Question: I have a query below, I want it to sort the data by 'id', but it doesn't sort at all.
'''
Select distinct ec.category,ec.id
from print ec
order by ec.id asc
'''
What could be the reason?
this is the output :

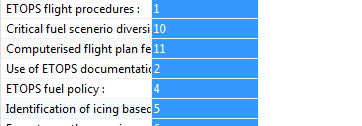
Answer: Looking at your data, the column data type is a 'varchar', aka 'text'.
If it is text, it sorts like text, according to the place the character occurs in the character set used.
So each column is ordered on the first character, then the second, etc. So '2' comes after '11'.
Either make the column a numeric data type, like 'number', or use 'to_number' in the sorting:
'''
select distinct ec.category,ec.id
from print ec
order by to_number(ec.id)
'''